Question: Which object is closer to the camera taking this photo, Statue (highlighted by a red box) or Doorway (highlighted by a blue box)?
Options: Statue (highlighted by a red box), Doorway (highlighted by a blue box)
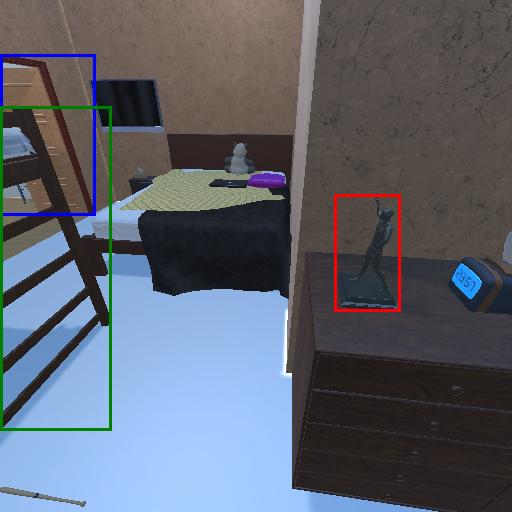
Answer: Statue (highlighted by a red box)